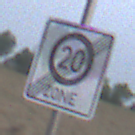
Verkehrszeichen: EndeZone20
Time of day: SunriseSunset
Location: Outdoor (Nature)
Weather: Overcast
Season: NotSpecified
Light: Natural